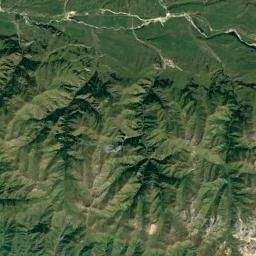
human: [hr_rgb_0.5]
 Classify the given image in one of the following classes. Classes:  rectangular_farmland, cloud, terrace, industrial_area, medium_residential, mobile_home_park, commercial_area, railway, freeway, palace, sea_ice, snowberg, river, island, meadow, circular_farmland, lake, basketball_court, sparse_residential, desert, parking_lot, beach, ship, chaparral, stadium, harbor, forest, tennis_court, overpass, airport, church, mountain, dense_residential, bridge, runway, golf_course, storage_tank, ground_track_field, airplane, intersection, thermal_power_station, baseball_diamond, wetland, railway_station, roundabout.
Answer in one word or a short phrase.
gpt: mountain